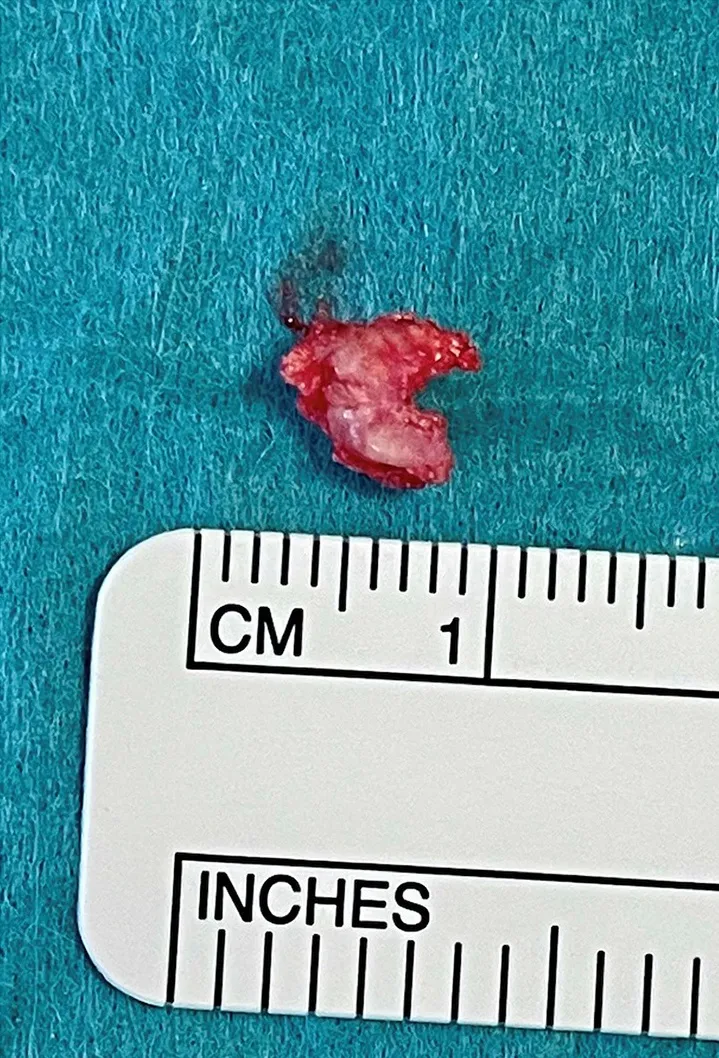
Intraoperative finding after removing the mass from the tympanic membrane.
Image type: medical_photograph (other_medical_photograph)